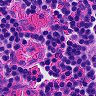
Metastatic tissue present: no